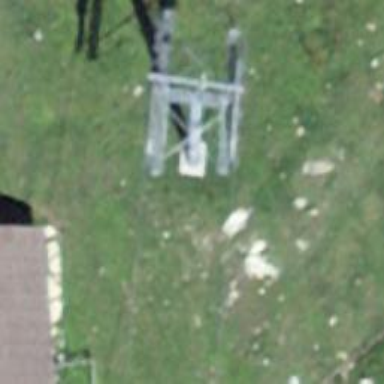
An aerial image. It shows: Pylon used for aerialway.